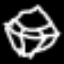
Label: diamond